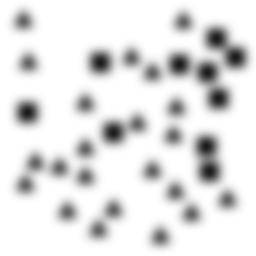
Squares: 10
Triangles: 22
Stars: 0
Total shapes: 32